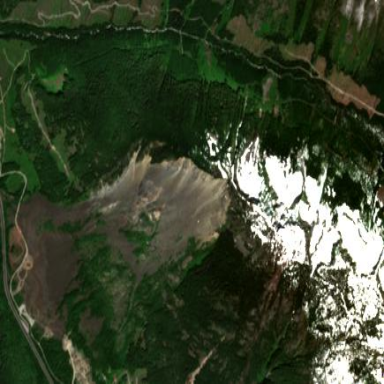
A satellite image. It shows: Attraction featuring natural landslide.